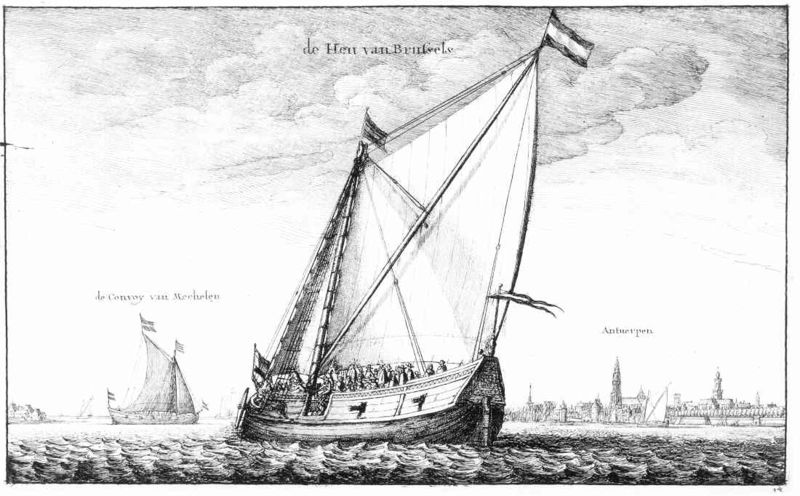
Titel: Die "Heu van Brussels", ein Transportschiff
Künstler: Wenzel Hollar
Standort: Karlsruhe
Institution: Staatliche Kunsthalle Karlsruhe
Schlagwörter: himmel, meer, schatten, wasser, weiß, wolken, menschen, see, stadt, ufer, grau, hintergrund, licht, männer, schwarz, zeichnung, wolke, alt, rahmen, bild, holland, niederlande, signatur, horizont, häuser, natur, wind, kirche, boot, boote, ruder, turm, bewegt, küste, schiff, schiffe, schrift, segel, segelboot, welle, wellen, fahnen, vedute, venedig, zwei, fahne, flagge, mast, segelschiff, dächer, mauer, grafik, monochrom, hafen, krieg, luft, seemänner, seestück, wetter, wogen, schoner, silouette, skyline, takelage, taue, ozean, segeln, kirchen, kirchtürme, panorama, stadtansicht, kanone, türme, dom, groß, druck, radierung, stich, schwarzweiß, text, buchstaben, beschriftung, bleistift, niederländisch, österreich, kathedrale, seefahrt, dynamisch, freiheit, kanonen, niederländer, macht, flaggen, matrosen, aufbruch, flotte, seefahrer, kupferstich, seeschlacht, besatzung, crew, passagiere, bott, überfahrt, mannschaft, seeleute, flandern, antwerpen, aufbrausend, hohe see, kriegsschiff, belagerung, seesturm, brüssel, steuer, belgien, segl, convoy, passagieren, büssel, meche´len, priaten, van beusel, wasserkannte, nier, heu van breufsels, niederläandisch